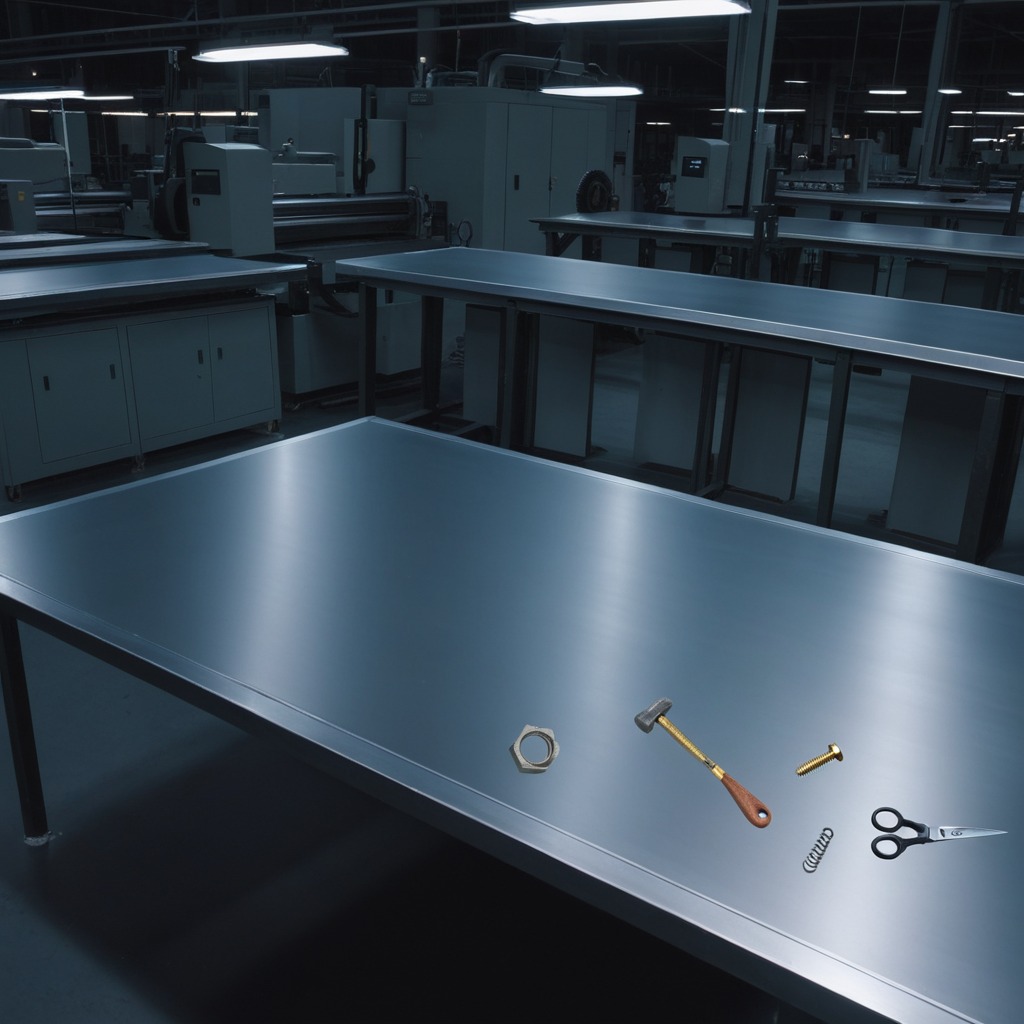
A metal machine screw, a hammer, a coiled metal spring, a metal nut, and a pair of scissors are lying on a clean empty table in a basement in the evening.